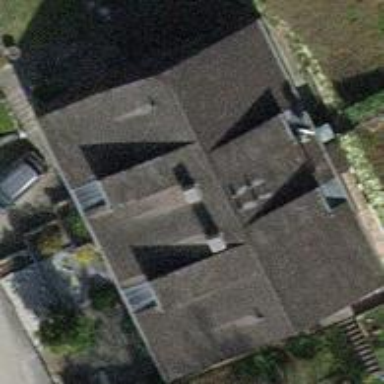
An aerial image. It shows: Semi-detached house with gabled roof.